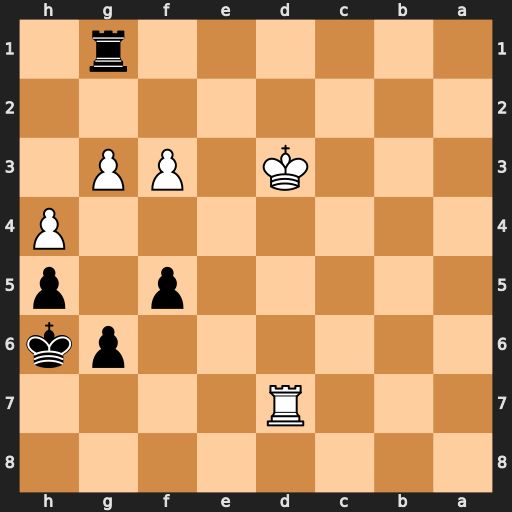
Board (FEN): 8/3R4/6pk/5p1p/7P/3K1PP1/8/6r1
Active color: b
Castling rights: -
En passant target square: -
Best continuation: Rd1+ Ke2 Rxd7